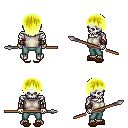
a pixel art fantasy rpg character, male body template, skeleton, white sleeveless shirt, teal pants, gold plain hairstyle, leather bracers, brown slippers, spear, four views (front, back, left, right), 2x2 character sprite sheet, small pixel art, hard edges, no anti-aliasing